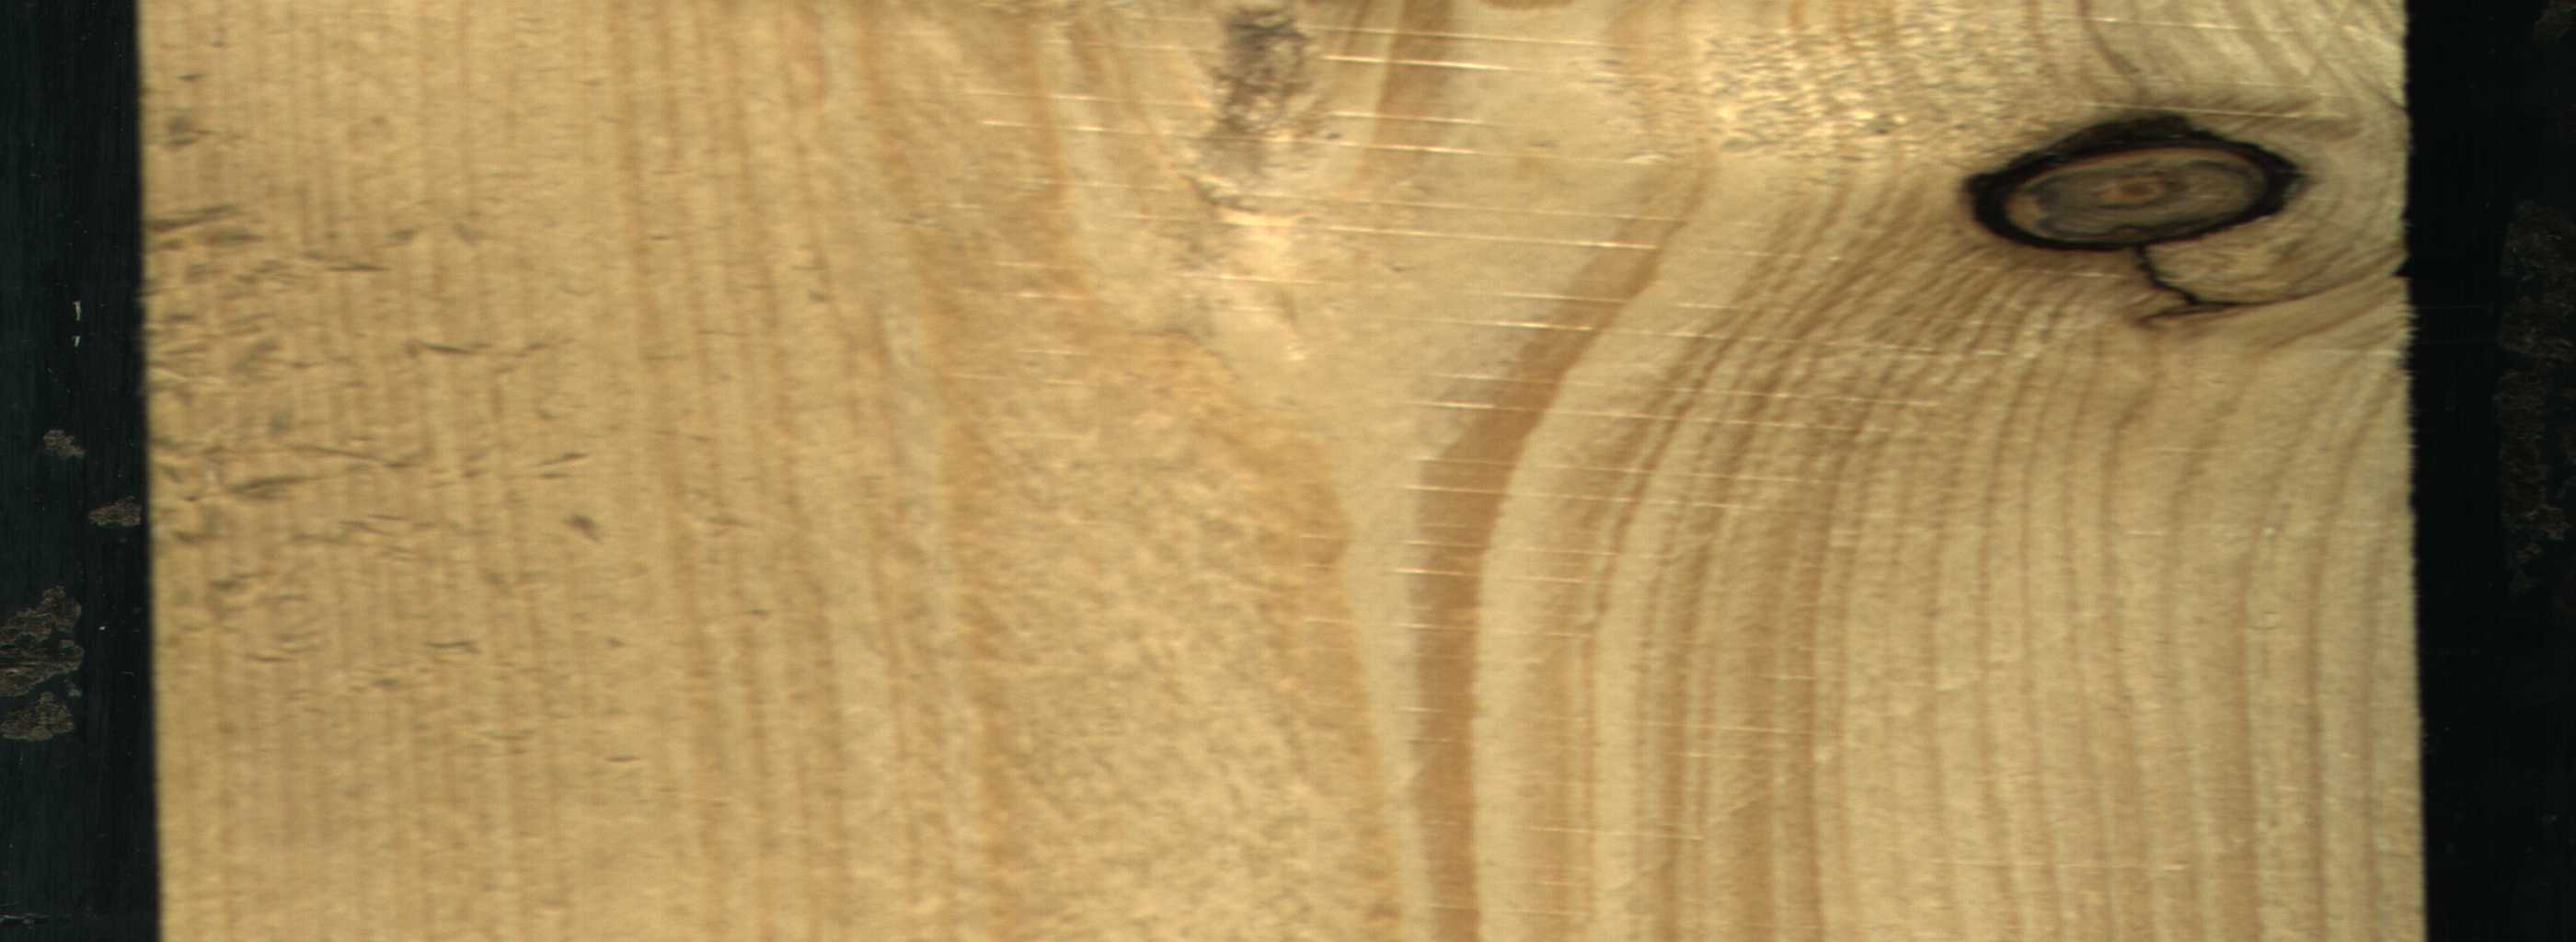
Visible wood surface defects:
Dead_Knot